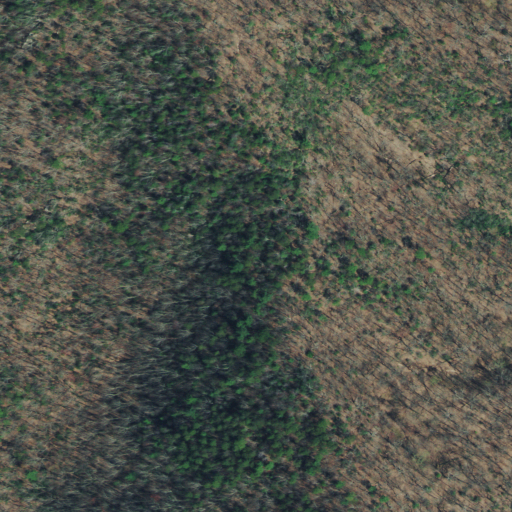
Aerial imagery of ridge(s) in Tennessee named Pinkroot Ridge containing deciduous forest, mixed forest, and evergreen forest